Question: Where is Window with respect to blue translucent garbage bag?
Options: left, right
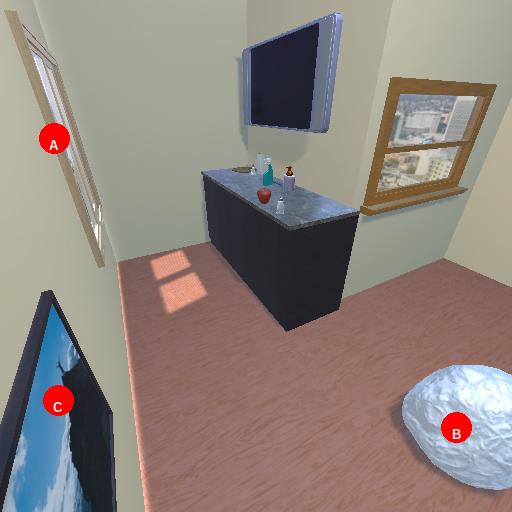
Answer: left